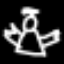
Label: angel